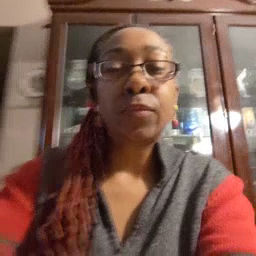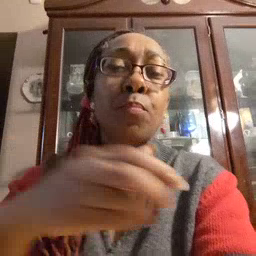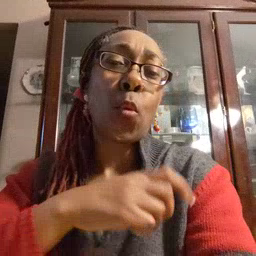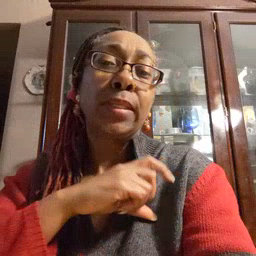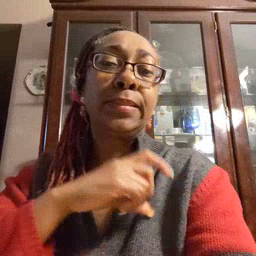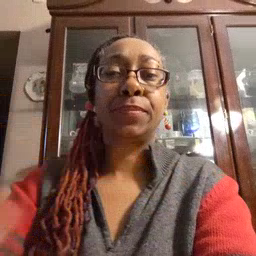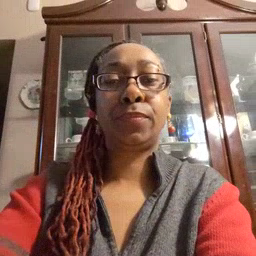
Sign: police